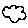
Label: cloud